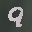
Label: 9